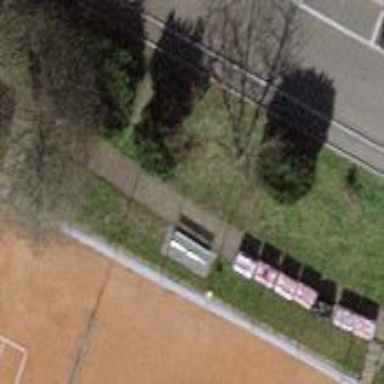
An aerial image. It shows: Bench.